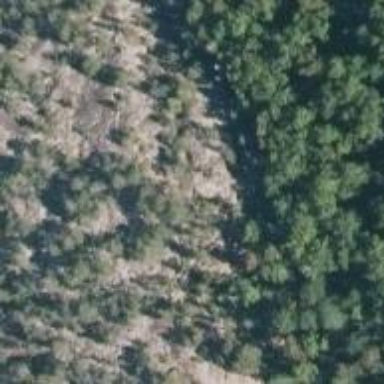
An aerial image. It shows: Natural cliff.